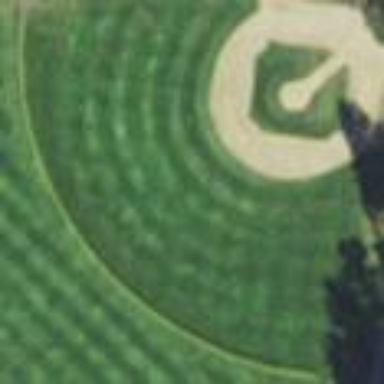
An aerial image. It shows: Baseball pitch for leisure land activities.